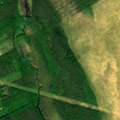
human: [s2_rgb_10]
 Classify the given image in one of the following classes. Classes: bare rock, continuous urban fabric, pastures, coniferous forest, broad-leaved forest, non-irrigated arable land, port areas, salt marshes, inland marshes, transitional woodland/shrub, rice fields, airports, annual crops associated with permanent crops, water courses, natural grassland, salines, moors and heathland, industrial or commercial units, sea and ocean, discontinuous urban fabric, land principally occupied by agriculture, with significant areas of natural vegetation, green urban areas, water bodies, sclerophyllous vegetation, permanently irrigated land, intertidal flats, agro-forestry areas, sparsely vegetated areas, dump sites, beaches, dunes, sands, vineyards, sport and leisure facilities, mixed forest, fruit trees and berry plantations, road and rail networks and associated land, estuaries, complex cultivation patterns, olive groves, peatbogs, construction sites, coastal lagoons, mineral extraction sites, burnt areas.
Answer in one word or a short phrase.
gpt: coniferous forest, mixed forest, peatbogs